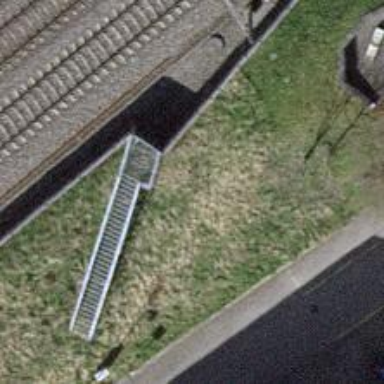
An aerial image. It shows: Road with steps.